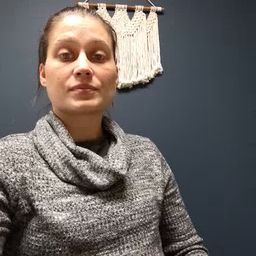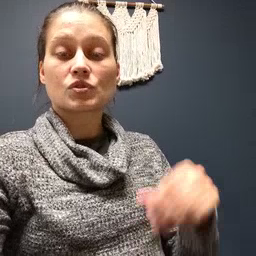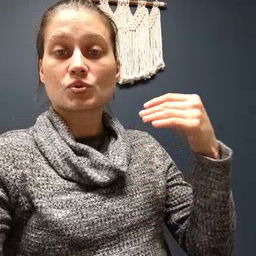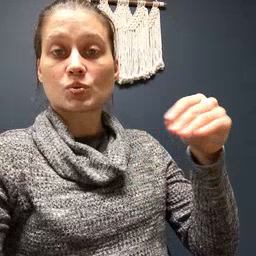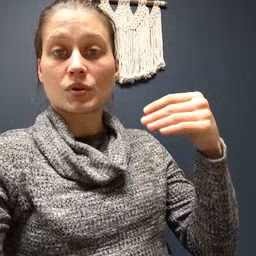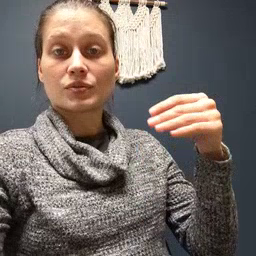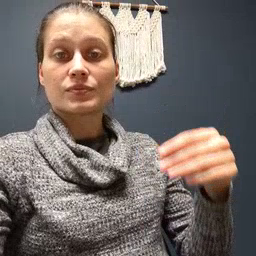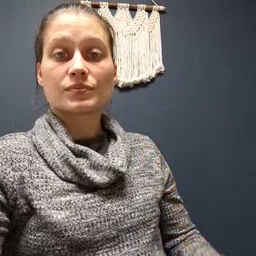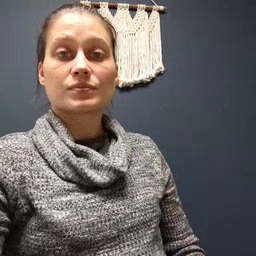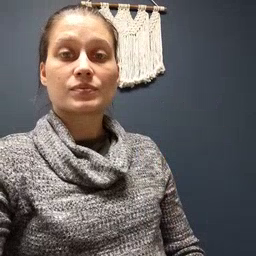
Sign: store